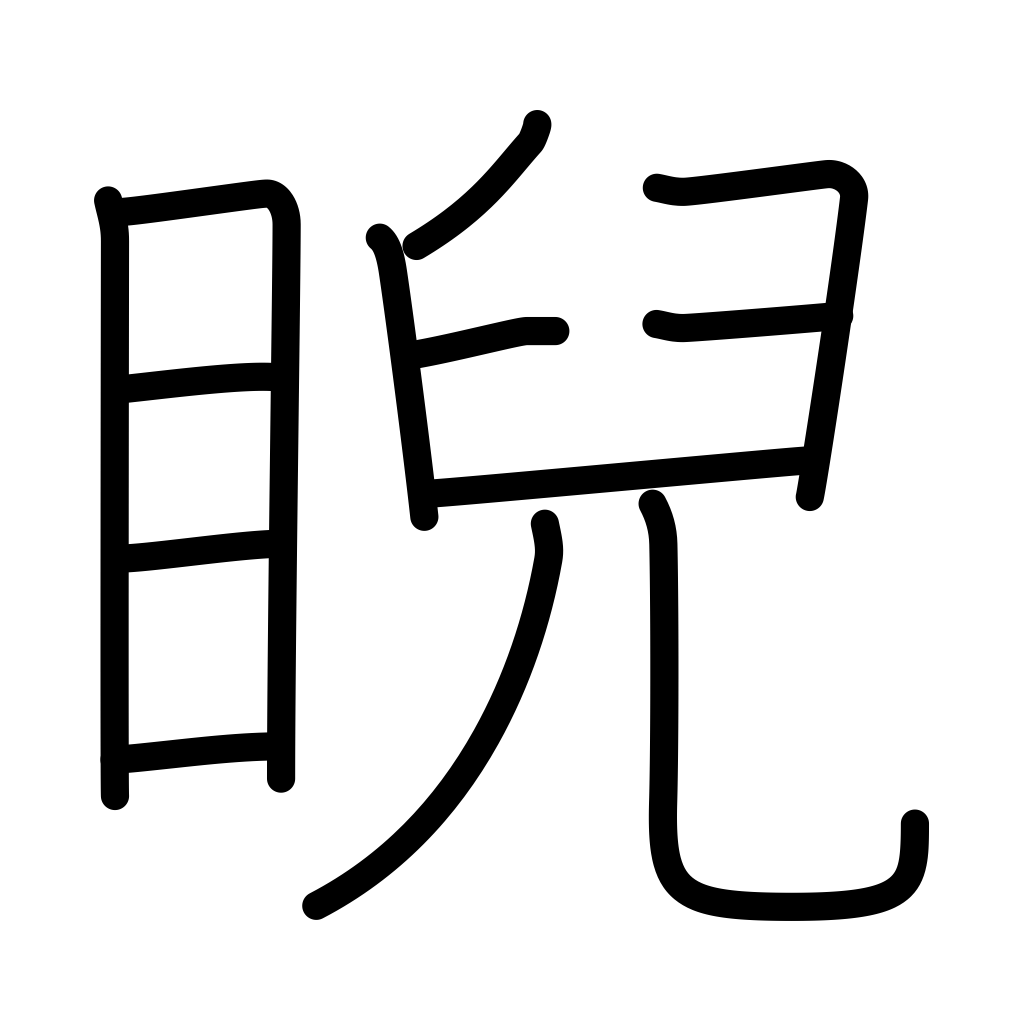
Meaning: glaring at, authority, power, scowl at